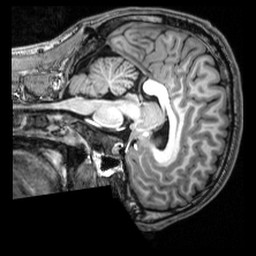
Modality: T1w
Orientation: sagittal
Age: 20
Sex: male
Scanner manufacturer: siemens
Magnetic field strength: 3 T
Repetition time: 2.53 s
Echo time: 0.00339 s